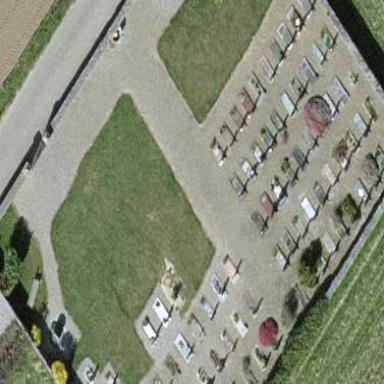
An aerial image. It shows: Cemetery.